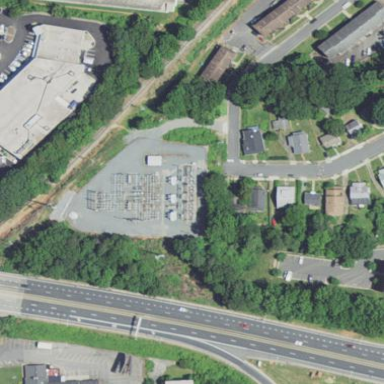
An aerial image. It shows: Distribution level power substation surrounded by fence.